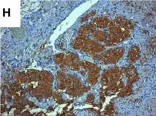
Coexistence of uterine endometrioid adenocarcinoma along with PEComa and leiomyoma. (F-H). MiTF. X200) immunostaining.
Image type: pathology (immunostaining)